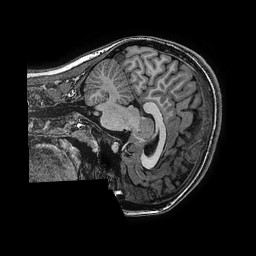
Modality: T1w
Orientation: sagittal
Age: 17
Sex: female
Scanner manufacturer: ge
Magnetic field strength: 3 T
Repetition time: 0.0077 s
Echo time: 0.003436 s